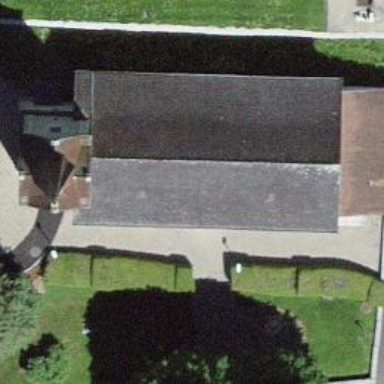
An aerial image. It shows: Building that serves as place of worship.